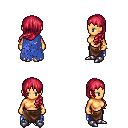
a pixel art fantasy rpg character, female body template, human, tanned skin, blue tattered cape, robe skirt, ruby red left-swept hairstyle, bracelets, metal boots, four views (front, back, left, right), 2x2 character sprite sheet, small pixel art, hard edges, no anti-aliasing